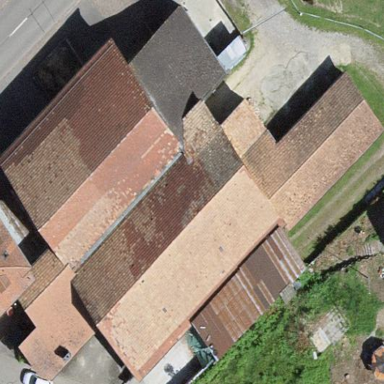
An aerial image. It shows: Farm building.